Question: I have a Silverlight 4 app with RIA services. It's based on Tim Heuer's <URL> and I have pretty much the same setup.
I have a 'DomainDataSource', a set of 'DomainDataSource.FilterDescriptors', a Datagrid which display 15 items per page with the help of a DataPager. When the user enters their filtering options, the datagrid updates accordingly but is still multiple pages which is okay for viewing on screen. I want to implement a print function that essentially prints the datagrid but all items at once and on multiple pages, if need be.
I have played around with printing basics and I can print the datagrid as it is exactly displayed on screen but I want to be able to print all items.
I'm not finding any good examples on the web. Can anyone suggest an approach to tackle this?
Thanks
Edit:
Not sure how helpful it's going to be but here's the XAML outline.

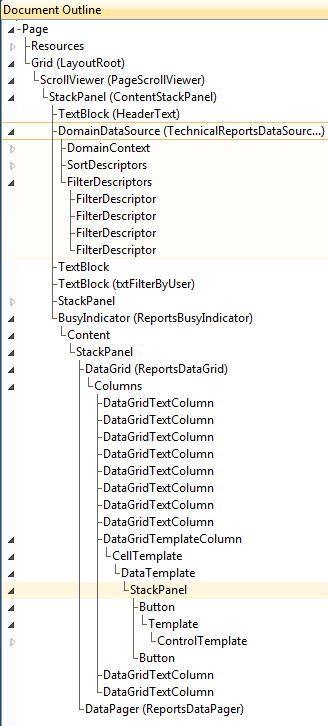
Answer: So one problem will be that when the user says they want to print, you'll presumably then want to ensure all the data is on the client (by executing some larger query), but let's assume you've taken care of that and have all the data on the clien and just want to focus on printing now.
In that case, I'd point you to David Poll's excellent additional printing helpers ( blog post here : <URL> and paginates it automatically.
So you'd create a separate UserControl that has a "print view" of your data, which contains a DataGrid not limited to 15 items, removes paging UI, and basically gets everything "print-ready" (sort of like a print CSS sheet if you're familiar with that concept). Just point his library at that print view of your data, with all the data already on the client, and you should be just about all set.